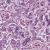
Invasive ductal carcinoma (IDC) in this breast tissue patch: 1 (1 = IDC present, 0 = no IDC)